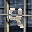
Label: 9